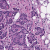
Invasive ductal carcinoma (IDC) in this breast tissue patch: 1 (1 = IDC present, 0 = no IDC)